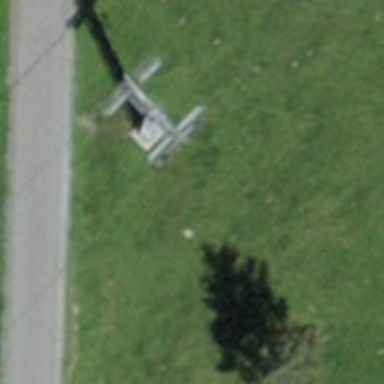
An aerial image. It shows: Pylon used for aerialway.